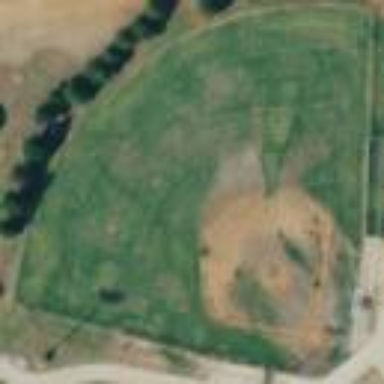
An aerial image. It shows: Baseball pitch for leisure land.